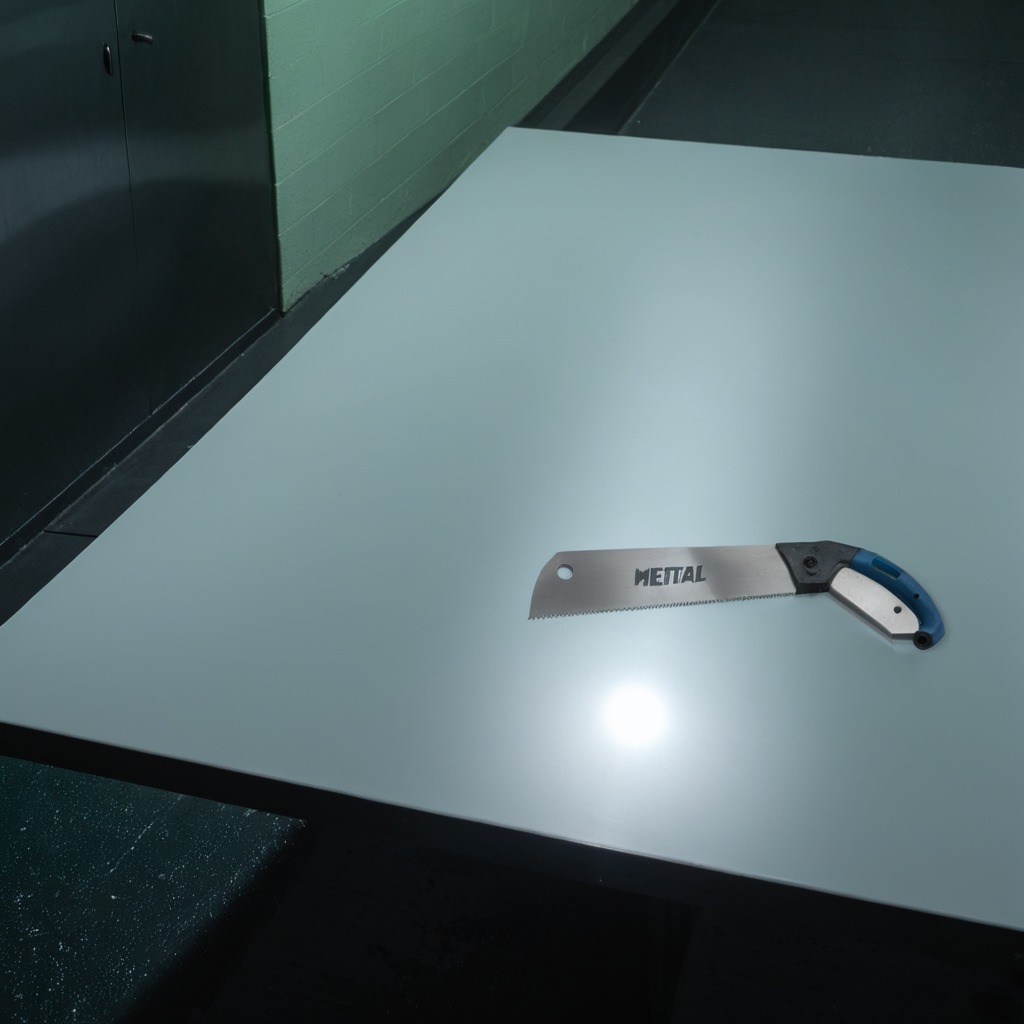
A handheld metal saw lies on a clean empty table in a railway signal maintenance room.